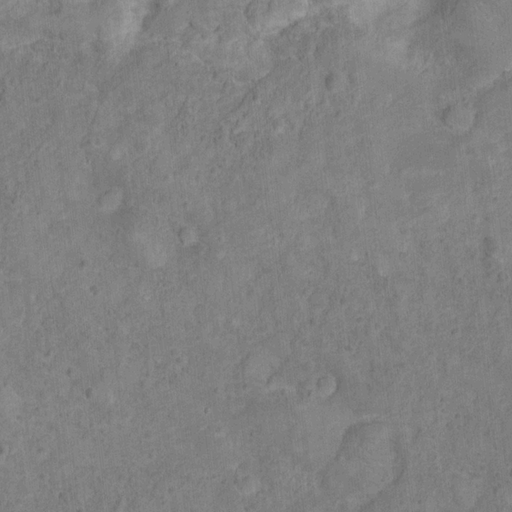
Classes present: Background